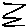
Label: zigzag